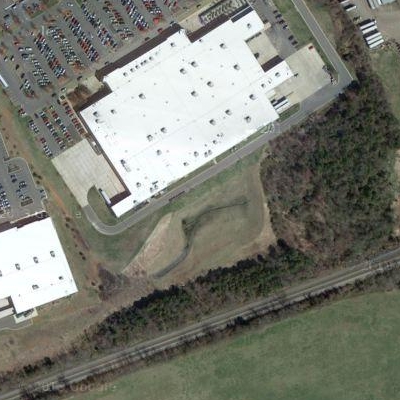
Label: Industry